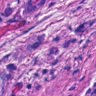
Metastatic tissue present: yes